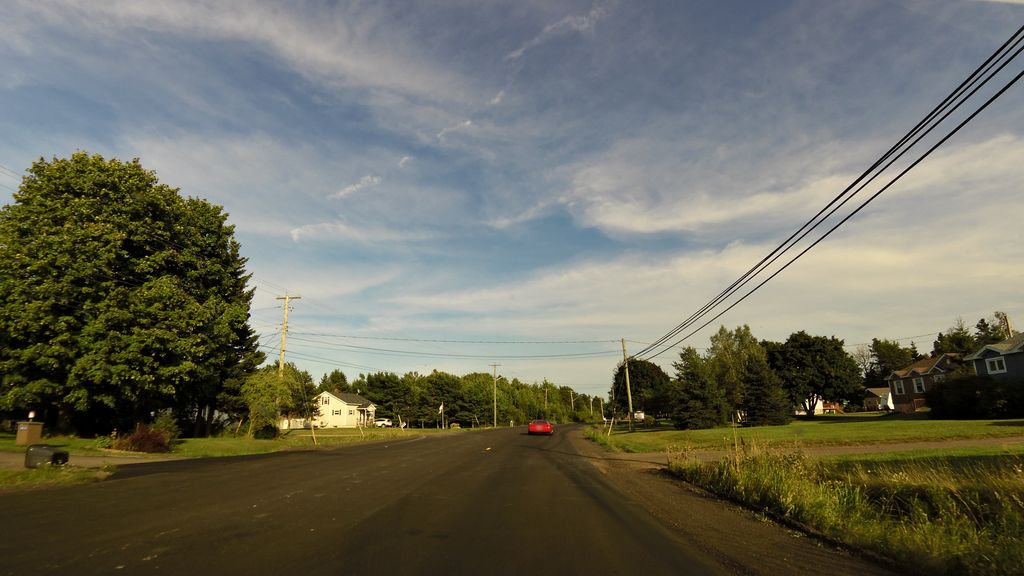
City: charlottetown